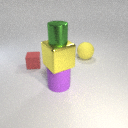
large purple rubber cylinder below small green metal cylinder